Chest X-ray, PA view. Patient: 35 years old, sex M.
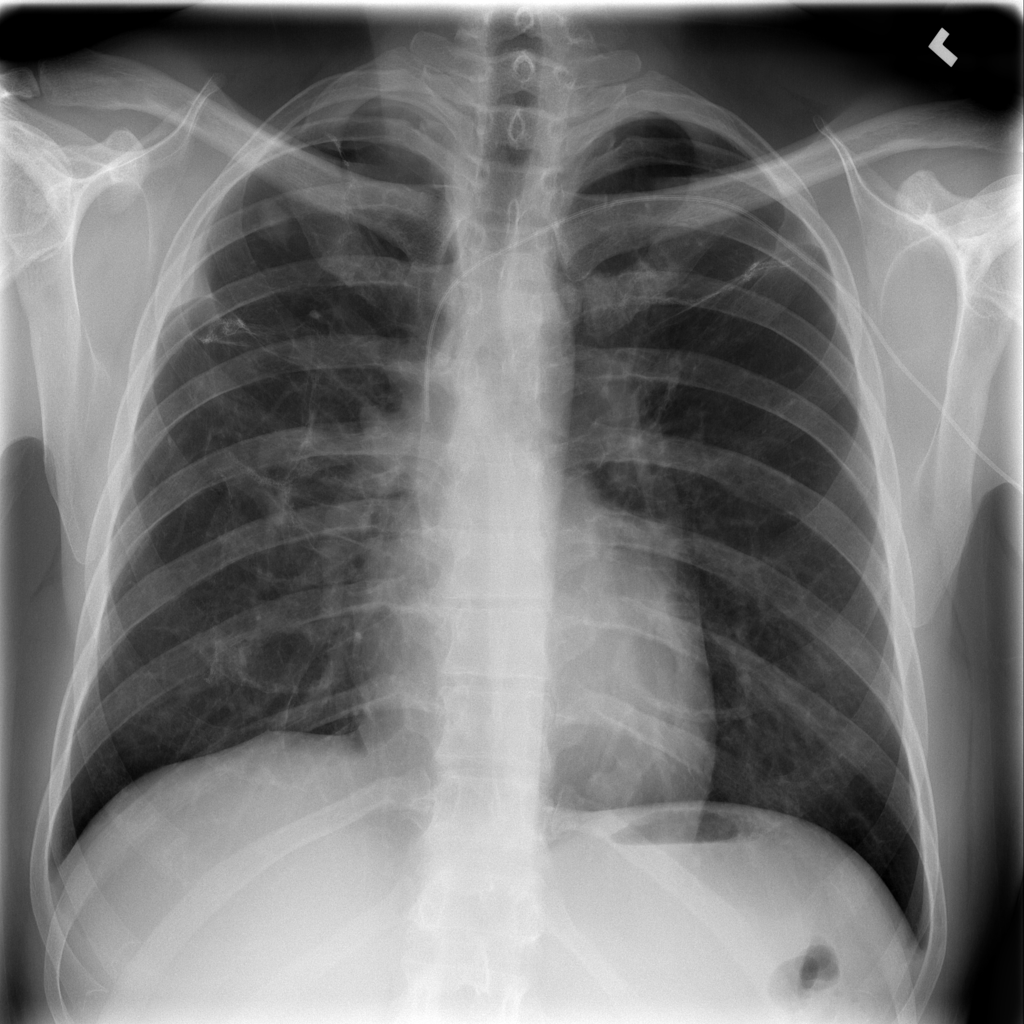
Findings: No Finding